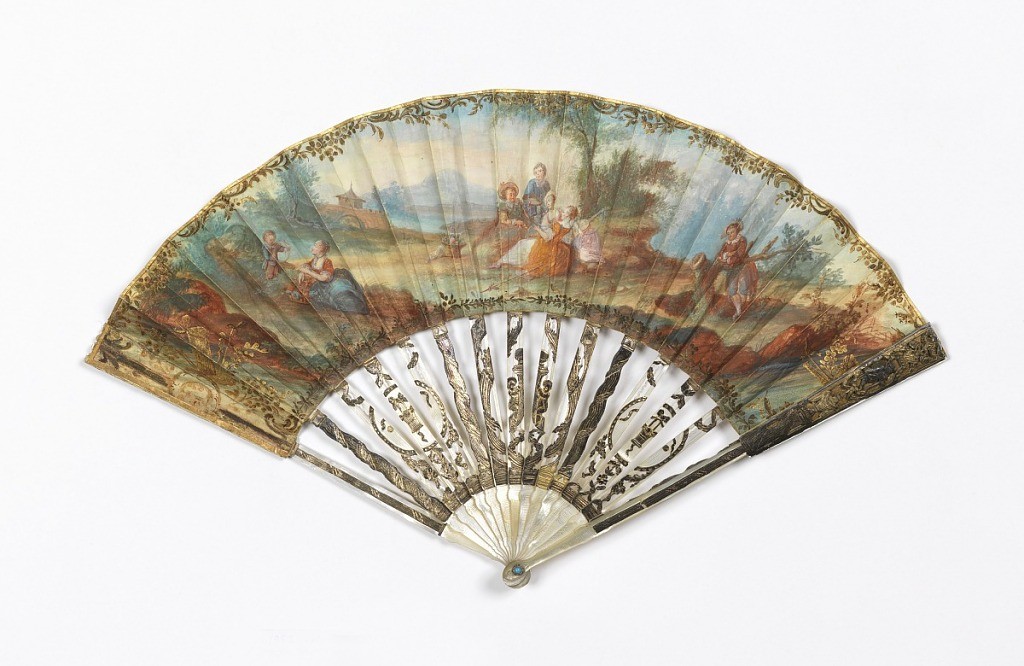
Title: Pleated fan
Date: late 18th century
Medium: Gilded parchment leaf painted with watercolor; carved and pierced mother-of-pearl sticks with gold foil, pin set with a faceted stone
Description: Pleated fan with a gilded parchment leaf painted with watercolor. Obverse: figured in 18th-century costume in landscape. At left, a mother and child with hoop. Reverse: paper painted with scenes of youth and maiden seated in landscape. Carved and pierced mother-of-pearl sticks with gold foil, obverse decorated with medallions and cartouche. Pin is set with a faceted light blue stones.